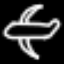
Label: airplane